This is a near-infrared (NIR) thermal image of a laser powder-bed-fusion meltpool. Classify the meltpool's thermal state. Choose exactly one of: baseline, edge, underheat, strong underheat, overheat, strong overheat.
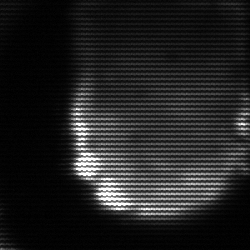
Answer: edge